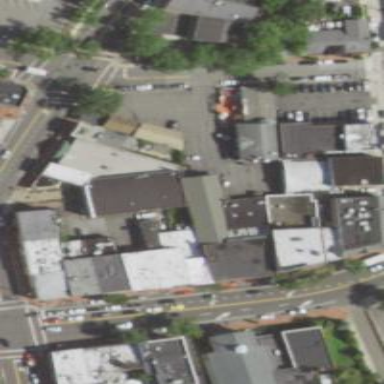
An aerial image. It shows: Commercial building.